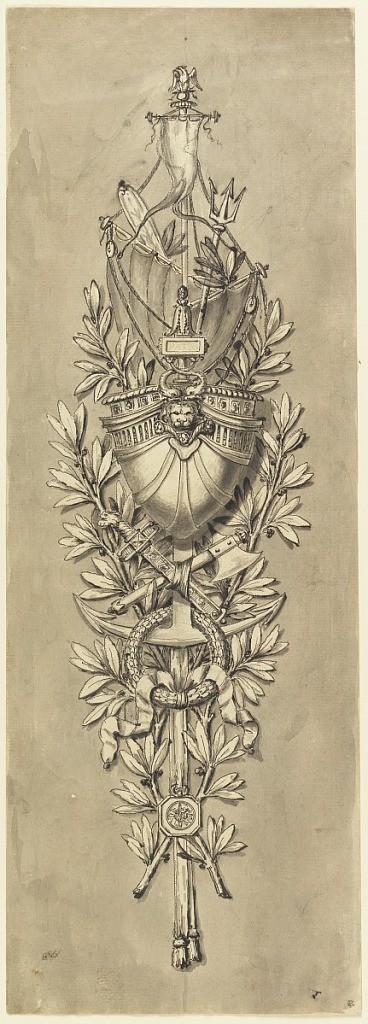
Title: Design for a Marine Trophy
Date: ca. 1810
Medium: Pencil, pen, and ink with Chinese black ink on paper, pricked
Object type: Drawing
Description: The stern of a sail ship with the Napoleonic eagle as a mast head, a trident, an oar are shown in the top part, an axe, a sword, an anchor, a laurel wreath and a compass suspended from a scarf, in the bottom part. Laurel boughs form the background. Colored ground.